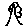
Label: tree